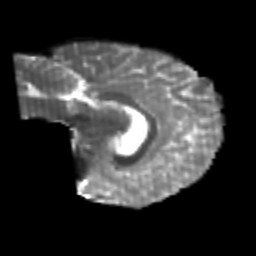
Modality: T2w
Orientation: sagittal
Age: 20
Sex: female
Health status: healthy
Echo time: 0.074 s